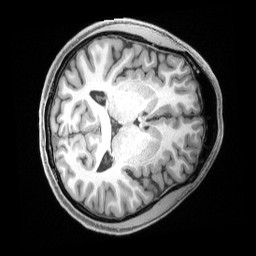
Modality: T1w
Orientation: axial
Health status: healthy
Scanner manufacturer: siemens
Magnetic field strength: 3 T
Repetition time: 2.4 s
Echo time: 0.00222 s